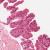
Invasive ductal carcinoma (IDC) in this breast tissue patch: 0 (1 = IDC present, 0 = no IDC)